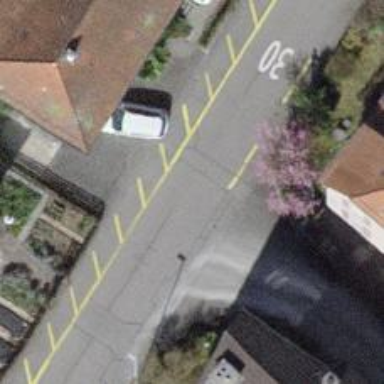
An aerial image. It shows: Residential road with asphalt surface. There is cycle lane on the left side.